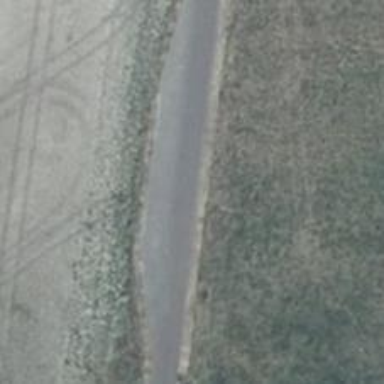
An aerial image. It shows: Passing place on the road.